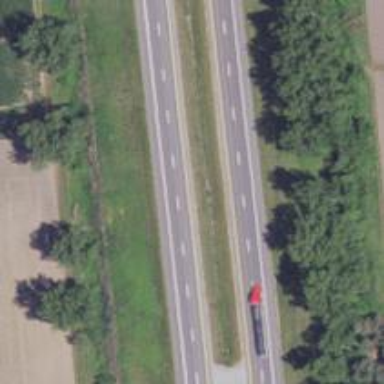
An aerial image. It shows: Motorway.